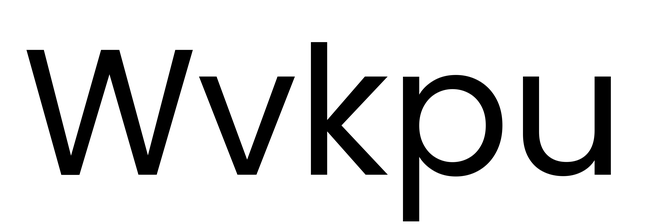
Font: Poppins-Regular